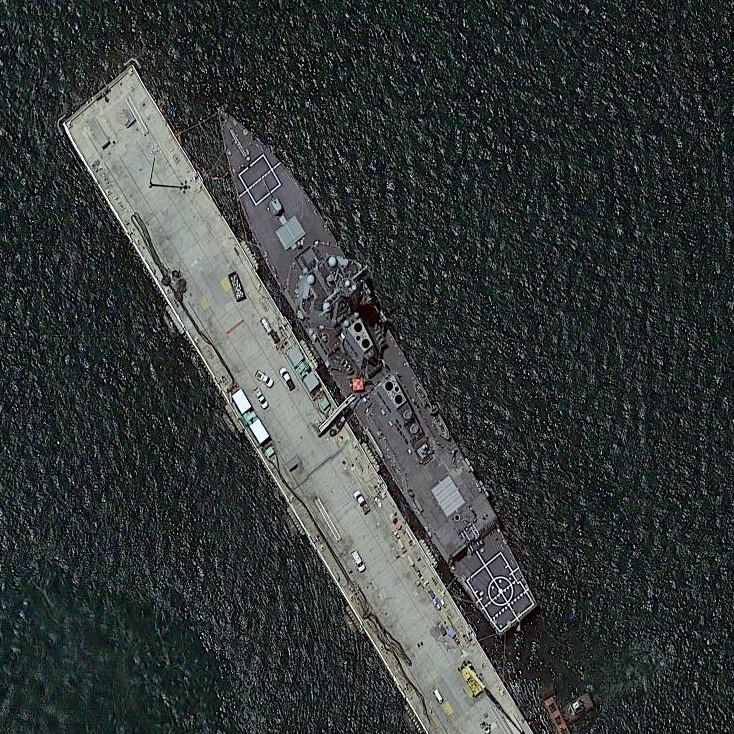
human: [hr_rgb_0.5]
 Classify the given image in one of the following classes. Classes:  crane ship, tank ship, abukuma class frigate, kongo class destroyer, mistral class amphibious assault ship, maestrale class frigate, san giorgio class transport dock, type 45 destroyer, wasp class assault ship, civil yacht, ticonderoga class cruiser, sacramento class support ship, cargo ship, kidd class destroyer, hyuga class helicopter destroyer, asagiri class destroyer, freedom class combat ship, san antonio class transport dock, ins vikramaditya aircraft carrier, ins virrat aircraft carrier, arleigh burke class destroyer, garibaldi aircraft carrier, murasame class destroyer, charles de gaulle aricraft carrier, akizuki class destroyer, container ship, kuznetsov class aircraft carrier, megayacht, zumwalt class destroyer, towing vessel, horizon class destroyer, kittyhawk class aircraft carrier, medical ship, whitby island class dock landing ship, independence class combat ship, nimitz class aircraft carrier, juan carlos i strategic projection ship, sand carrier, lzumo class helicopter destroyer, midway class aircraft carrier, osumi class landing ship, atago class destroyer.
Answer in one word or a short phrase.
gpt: Arleigh Burke class destroyer